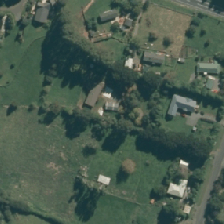
Land cover: urban_build_up